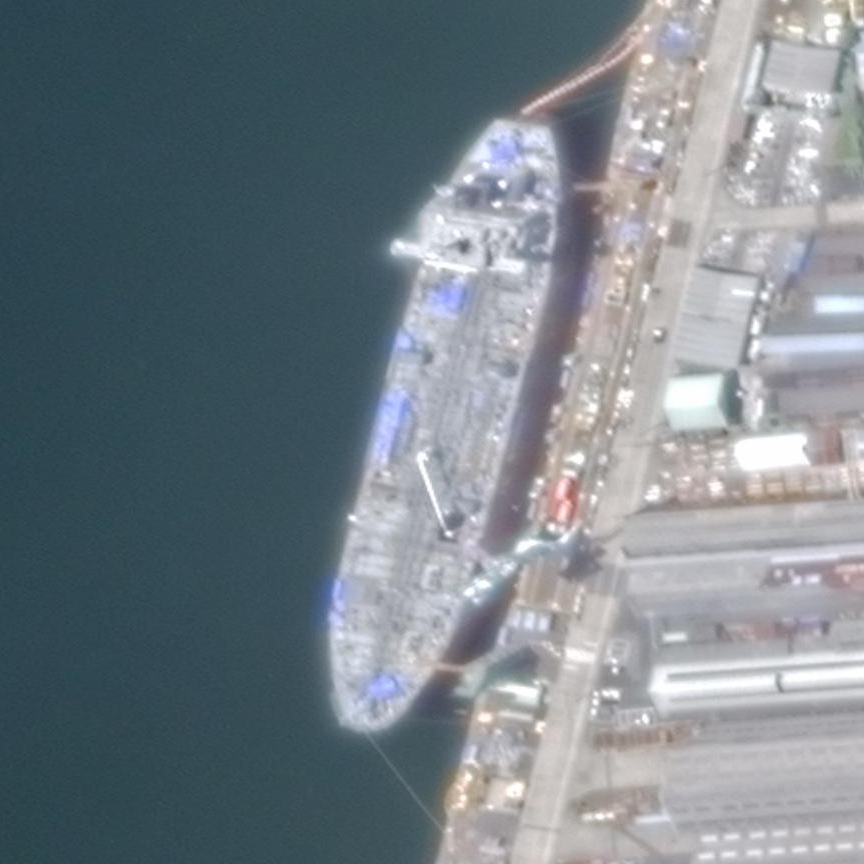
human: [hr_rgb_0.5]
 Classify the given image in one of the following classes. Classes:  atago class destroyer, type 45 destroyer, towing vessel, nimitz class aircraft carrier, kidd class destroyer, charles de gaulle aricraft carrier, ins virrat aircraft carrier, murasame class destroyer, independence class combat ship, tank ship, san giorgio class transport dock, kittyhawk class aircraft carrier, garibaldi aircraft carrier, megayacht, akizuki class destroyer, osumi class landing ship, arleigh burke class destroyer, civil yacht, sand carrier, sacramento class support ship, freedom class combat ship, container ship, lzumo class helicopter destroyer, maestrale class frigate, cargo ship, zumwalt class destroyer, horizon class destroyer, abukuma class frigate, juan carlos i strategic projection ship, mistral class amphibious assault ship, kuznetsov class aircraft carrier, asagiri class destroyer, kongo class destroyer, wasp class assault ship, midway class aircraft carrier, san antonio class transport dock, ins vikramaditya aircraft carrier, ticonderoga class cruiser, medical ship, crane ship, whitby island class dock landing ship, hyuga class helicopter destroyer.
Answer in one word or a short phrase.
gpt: Tank ship